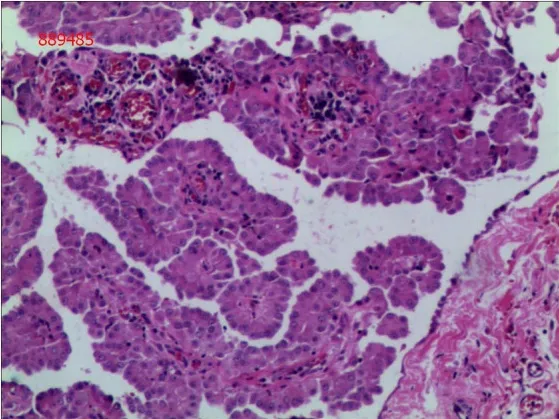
Spindle cells with interspersed collagen fibers(hematoxylin and eosin; magnification x400).
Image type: pathology (h&e)